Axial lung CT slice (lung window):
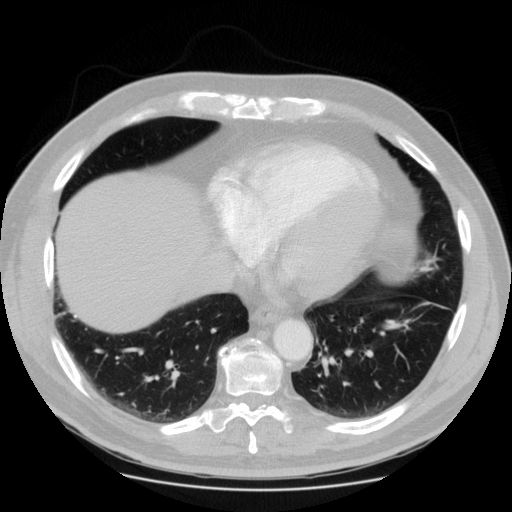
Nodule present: no